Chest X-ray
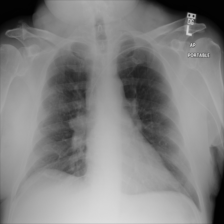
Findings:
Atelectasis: negative
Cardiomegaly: negative
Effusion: negative
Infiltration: negative
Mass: negative
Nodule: negative
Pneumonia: negative
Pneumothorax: negative
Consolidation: negative
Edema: negative
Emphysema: negative
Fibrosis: negative
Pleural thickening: negative
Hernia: negative